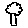
Label: tree